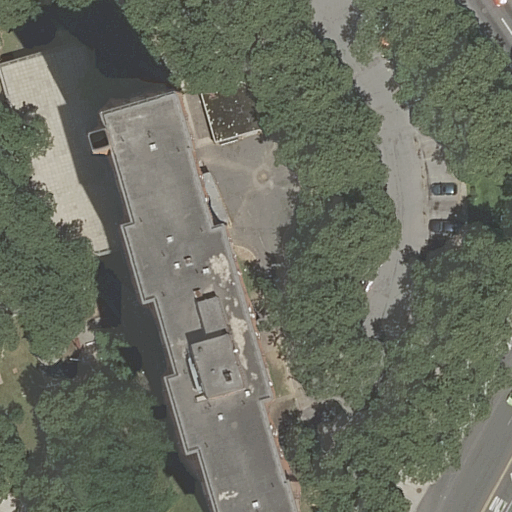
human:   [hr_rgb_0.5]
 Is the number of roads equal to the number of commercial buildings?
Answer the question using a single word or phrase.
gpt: no

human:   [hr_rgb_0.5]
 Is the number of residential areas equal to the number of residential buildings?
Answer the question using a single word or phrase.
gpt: no

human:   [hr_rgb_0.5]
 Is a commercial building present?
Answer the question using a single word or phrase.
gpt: no

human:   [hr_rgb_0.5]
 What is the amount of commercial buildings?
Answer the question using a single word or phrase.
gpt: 0

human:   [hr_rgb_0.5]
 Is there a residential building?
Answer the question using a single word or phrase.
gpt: yes

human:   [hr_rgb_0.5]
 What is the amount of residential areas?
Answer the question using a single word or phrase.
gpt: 1

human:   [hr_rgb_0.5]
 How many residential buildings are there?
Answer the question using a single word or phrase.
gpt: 2

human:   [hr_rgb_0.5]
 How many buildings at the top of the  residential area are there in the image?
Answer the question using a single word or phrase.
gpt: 2

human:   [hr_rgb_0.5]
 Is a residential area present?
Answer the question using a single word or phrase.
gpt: yes

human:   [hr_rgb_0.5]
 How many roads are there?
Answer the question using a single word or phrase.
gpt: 1

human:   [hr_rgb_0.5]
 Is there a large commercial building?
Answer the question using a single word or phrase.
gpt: no

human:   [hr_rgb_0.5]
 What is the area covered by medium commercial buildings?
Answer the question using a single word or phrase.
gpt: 0m2

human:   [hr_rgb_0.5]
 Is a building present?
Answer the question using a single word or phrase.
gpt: yes

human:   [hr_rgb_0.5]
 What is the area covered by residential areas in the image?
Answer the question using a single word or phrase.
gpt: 100m2

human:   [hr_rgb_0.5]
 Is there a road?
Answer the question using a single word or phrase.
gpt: yes

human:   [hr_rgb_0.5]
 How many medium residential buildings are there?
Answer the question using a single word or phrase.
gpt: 1

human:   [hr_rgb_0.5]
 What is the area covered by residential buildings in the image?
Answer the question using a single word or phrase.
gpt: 2327m2

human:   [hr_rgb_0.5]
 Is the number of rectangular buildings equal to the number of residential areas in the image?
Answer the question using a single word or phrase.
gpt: yes

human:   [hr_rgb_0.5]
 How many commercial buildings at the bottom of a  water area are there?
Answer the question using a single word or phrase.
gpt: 0

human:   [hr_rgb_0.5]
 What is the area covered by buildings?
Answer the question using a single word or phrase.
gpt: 2327m2

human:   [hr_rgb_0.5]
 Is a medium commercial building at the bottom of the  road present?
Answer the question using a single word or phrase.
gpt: no

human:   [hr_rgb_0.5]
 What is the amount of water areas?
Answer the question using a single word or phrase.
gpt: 0

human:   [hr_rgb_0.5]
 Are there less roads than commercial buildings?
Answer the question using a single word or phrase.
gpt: no

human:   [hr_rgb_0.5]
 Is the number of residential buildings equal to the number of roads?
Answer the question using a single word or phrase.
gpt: no

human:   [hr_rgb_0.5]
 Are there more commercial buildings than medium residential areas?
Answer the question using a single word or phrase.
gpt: no

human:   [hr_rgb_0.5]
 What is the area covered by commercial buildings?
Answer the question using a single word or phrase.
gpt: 0m2

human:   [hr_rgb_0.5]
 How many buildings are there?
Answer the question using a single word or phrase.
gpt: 2

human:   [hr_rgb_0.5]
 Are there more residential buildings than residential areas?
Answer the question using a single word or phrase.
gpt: yes

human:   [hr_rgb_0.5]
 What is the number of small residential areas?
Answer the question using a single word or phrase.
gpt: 0

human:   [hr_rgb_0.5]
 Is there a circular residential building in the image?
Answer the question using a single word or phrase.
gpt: no

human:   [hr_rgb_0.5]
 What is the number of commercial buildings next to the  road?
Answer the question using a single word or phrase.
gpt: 0

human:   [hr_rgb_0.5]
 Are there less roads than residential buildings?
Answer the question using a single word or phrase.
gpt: yes

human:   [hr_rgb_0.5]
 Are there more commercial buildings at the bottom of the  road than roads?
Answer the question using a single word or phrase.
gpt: no

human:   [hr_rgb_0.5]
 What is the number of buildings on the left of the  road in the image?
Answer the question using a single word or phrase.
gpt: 2

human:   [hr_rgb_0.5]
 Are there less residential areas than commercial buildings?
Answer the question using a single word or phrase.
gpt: no

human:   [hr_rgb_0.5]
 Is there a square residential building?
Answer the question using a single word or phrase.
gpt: no

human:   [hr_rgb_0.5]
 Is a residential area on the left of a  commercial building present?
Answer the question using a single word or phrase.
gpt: no

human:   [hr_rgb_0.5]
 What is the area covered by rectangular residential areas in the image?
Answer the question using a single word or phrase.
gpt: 100m2

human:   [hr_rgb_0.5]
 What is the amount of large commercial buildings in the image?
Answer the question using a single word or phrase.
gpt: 0

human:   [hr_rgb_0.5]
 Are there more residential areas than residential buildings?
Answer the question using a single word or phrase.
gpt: no

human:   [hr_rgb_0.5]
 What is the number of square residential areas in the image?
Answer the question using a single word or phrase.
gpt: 0

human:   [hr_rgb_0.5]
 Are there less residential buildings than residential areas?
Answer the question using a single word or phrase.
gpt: no

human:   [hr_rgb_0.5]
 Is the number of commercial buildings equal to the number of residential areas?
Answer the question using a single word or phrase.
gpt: no

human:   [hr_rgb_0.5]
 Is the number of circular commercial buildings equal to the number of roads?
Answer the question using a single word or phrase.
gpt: no

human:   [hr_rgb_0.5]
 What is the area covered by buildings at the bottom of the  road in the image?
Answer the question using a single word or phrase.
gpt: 0m2

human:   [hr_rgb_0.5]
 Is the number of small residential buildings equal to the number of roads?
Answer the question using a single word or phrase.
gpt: no

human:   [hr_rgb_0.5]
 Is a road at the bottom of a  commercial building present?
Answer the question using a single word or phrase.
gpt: no

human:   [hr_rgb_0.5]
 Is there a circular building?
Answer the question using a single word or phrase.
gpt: no

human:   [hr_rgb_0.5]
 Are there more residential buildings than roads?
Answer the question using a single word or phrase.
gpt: yes

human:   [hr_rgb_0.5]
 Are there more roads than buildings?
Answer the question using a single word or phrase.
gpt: no

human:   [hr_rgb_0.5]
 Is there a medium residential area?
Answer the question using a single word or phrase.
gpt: yes

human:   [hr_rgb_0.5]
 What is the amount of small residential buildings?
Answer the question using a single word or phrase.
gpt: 0

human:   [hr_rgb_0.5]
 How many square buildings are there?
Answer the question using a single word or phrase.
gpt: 0

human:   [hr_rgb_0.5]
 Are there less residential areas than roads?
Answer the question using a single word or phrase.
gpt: no

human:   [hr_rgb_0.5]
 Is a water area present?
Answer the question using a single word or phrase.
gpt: no

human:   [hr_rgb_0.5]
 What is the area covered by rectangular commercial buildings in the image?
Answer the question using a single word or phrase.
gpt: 0m2

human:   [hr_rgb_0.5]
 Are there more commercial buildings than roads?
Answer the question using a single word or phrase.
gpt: no

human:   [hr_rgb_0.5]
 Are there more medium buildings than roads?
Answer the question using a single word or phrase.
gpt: no

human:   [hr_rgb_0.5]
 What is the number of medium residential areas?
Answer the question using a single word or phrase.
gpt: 1

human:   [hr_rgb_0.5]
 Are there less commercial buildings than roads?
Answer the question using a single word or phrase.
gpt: yes

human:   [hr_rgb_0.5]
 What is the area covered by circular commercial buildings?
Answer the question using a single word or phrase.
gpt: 0m2

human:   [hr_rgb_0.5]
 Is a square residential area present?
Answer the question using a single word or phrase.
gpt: no

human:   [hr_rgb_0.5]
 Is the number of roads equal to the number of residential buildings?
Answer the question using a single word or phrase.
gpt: no

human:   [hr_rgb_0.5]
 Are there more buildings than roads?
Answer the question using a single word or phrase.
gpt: yes